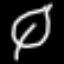
Label: leaf